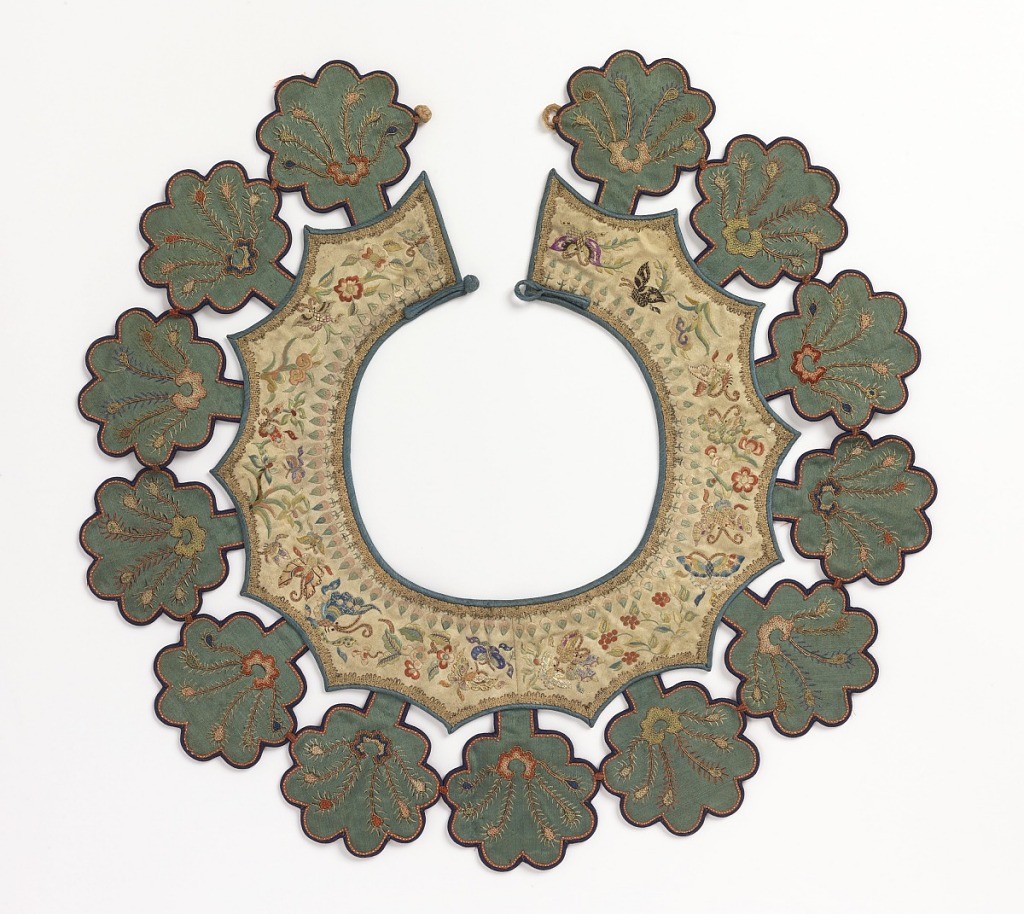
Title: Collar
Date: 19th century
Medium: silk, metallic yarns on silk Technique: embroidered with couching stitches on satin weave
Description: Cream colored silk collar affixed with thirteen green silk "cloud" pendants, each with eight petals. Embroidered with polychrome silk and couched gold showing flowers and butterflies.